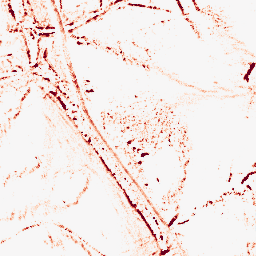
Category: morphological
Decomposition family: morphological_diamond
Decomposition parameters: operation: opening
radius: 3
Upsampling method: sinc_hamming
Upsampling parameters: scale: 2
kernel_size: 8
Upsampling scale: 2